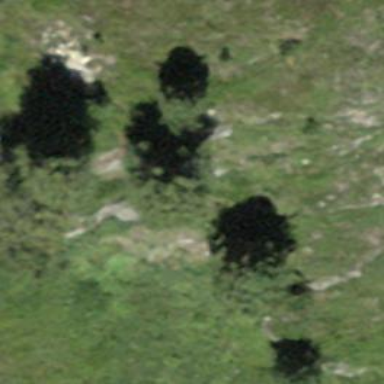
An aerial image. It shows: Forest area.